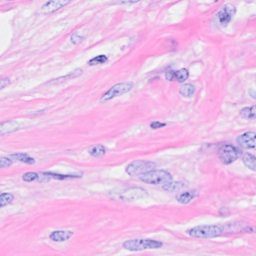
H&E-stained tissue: Breast